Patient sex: M
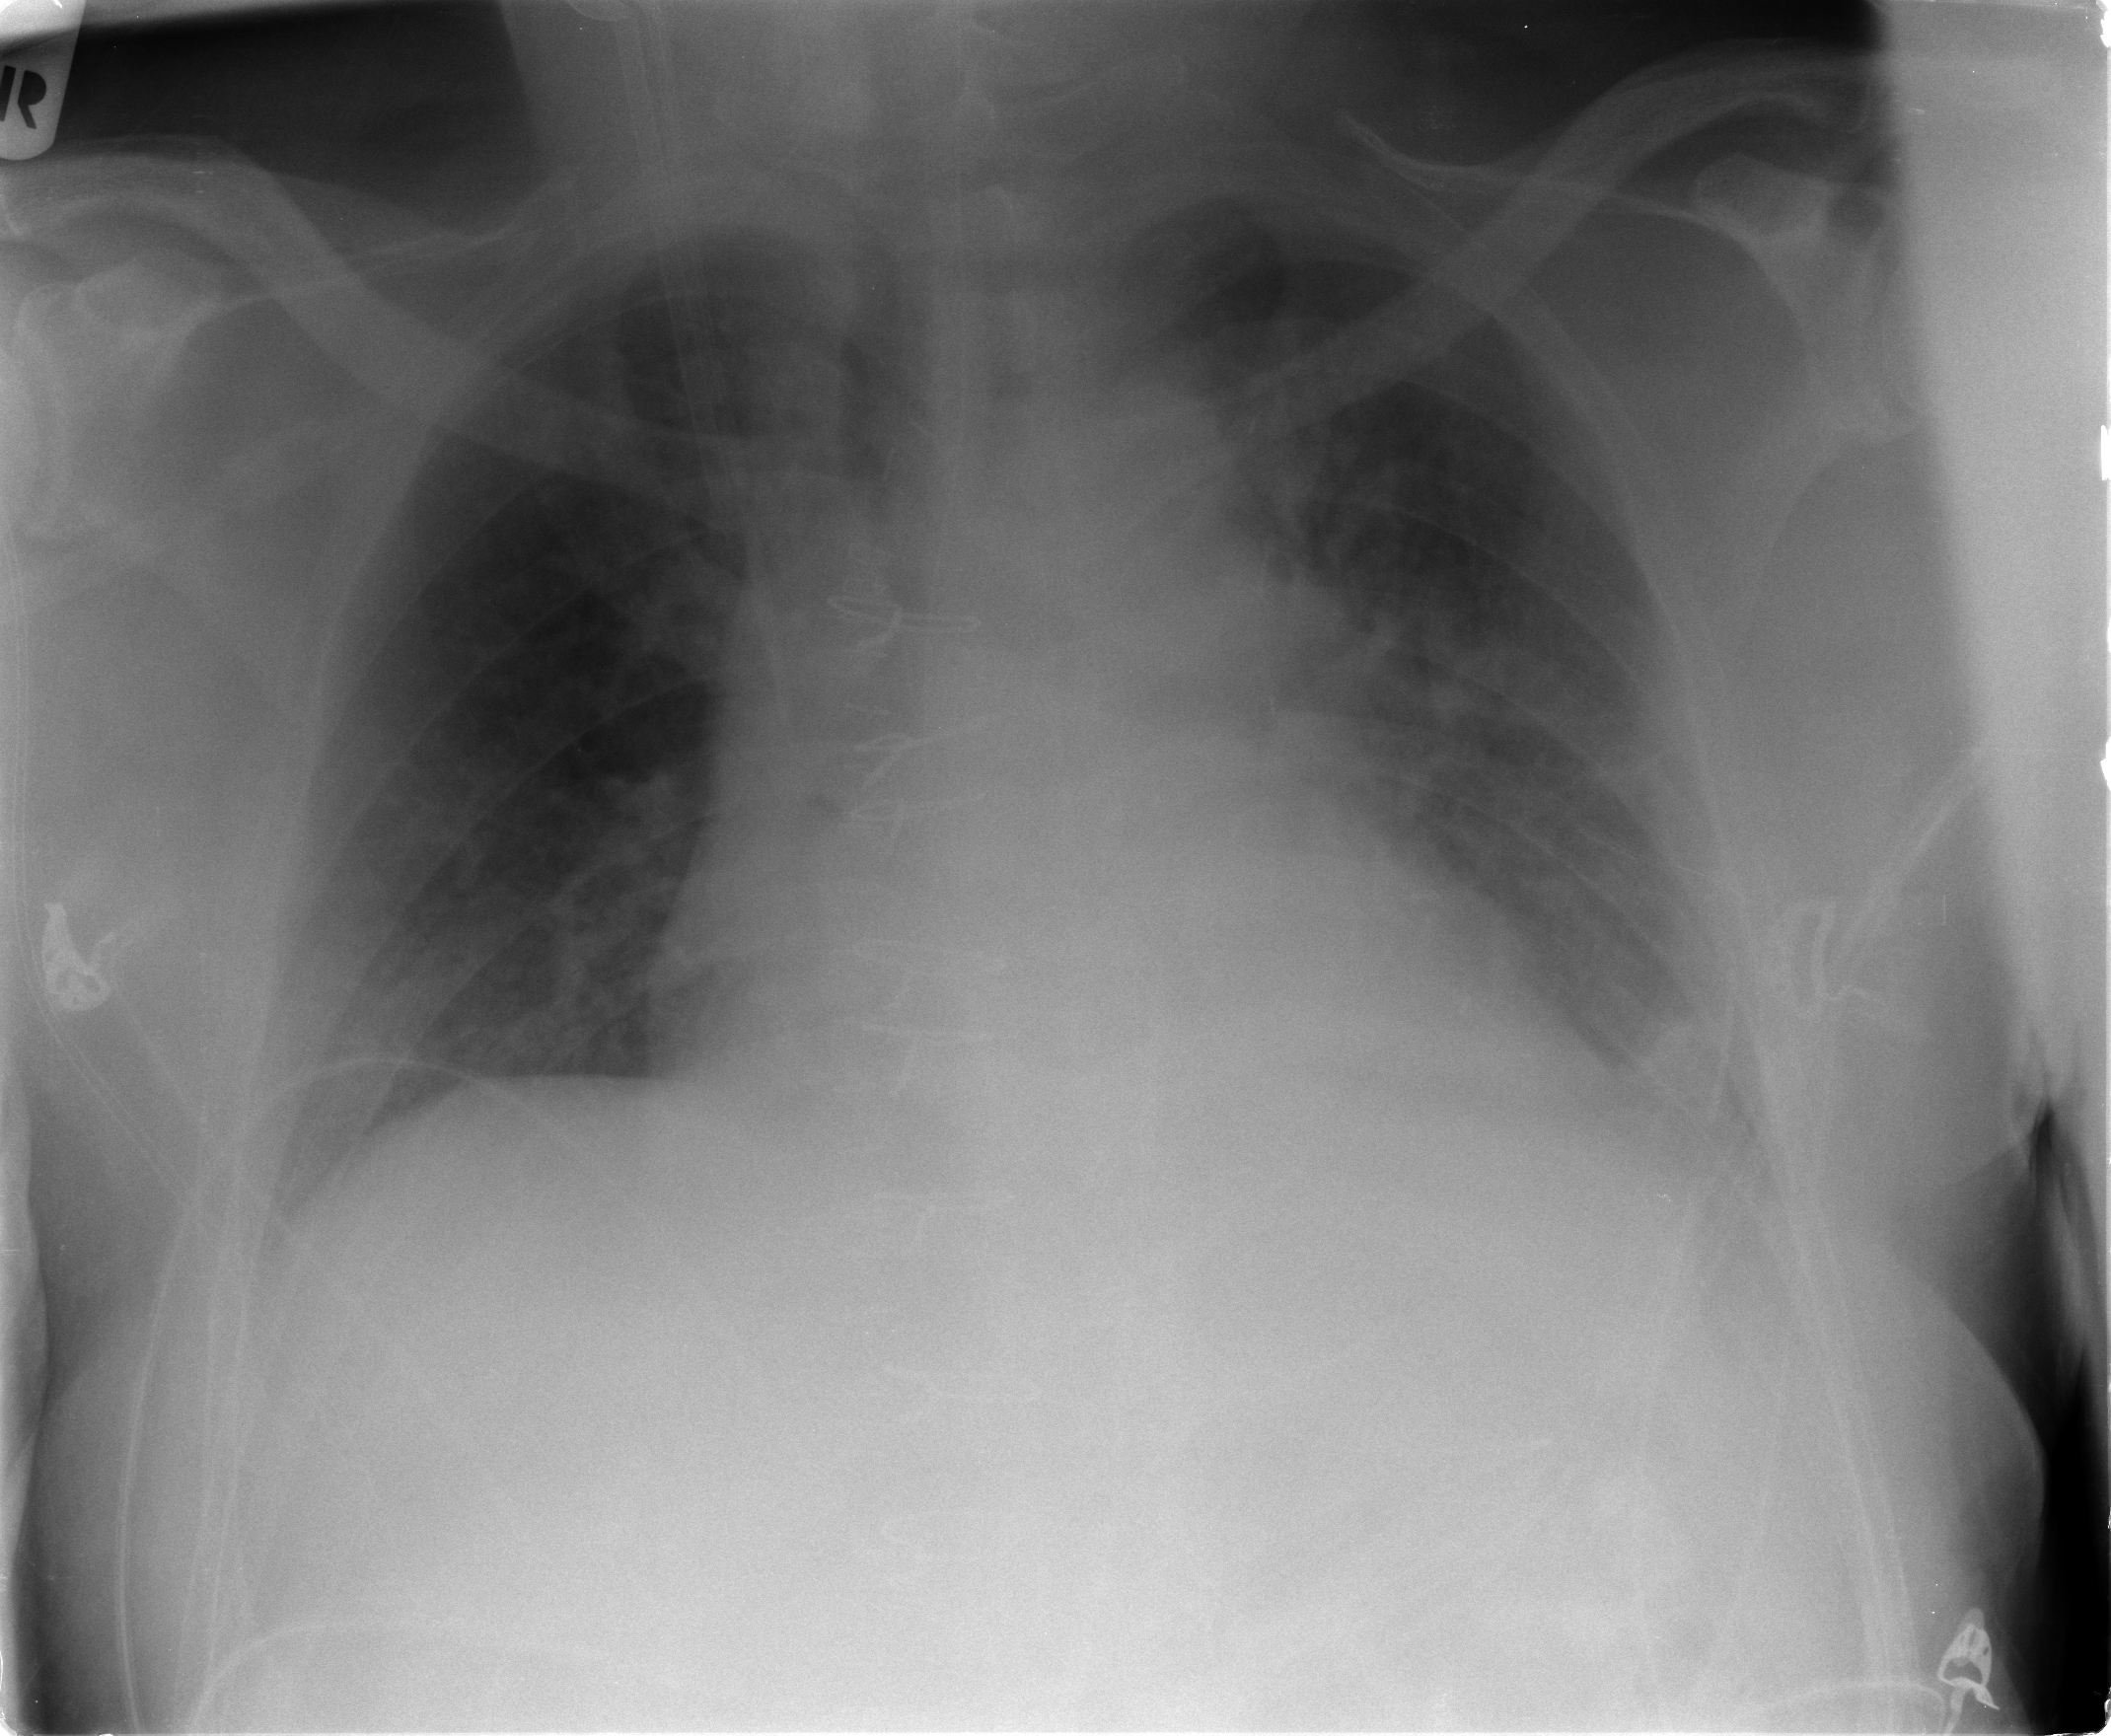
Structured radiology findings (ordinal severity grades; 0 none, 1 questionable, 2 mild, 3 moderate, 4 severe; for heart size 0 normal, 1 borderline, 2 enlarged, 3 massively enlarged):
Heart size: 2
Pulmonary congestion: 0
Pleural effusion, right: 0
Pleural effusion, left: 1
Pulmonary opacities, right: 0
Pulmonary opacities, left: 0
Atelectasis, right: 0
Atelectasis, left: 0